Field crop: maize
Growth stage: 2
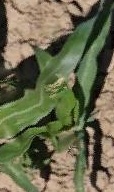
Species: maize